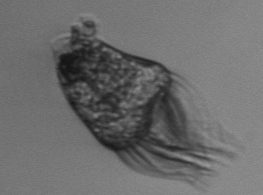
Label: Pelagostrobilidium